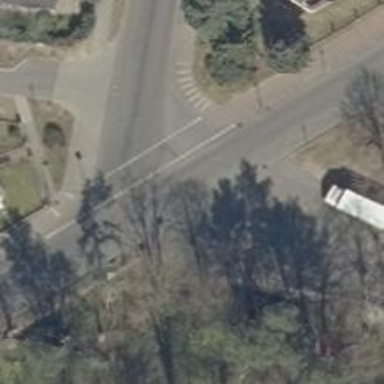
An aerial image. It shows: Road with "give way" sign.